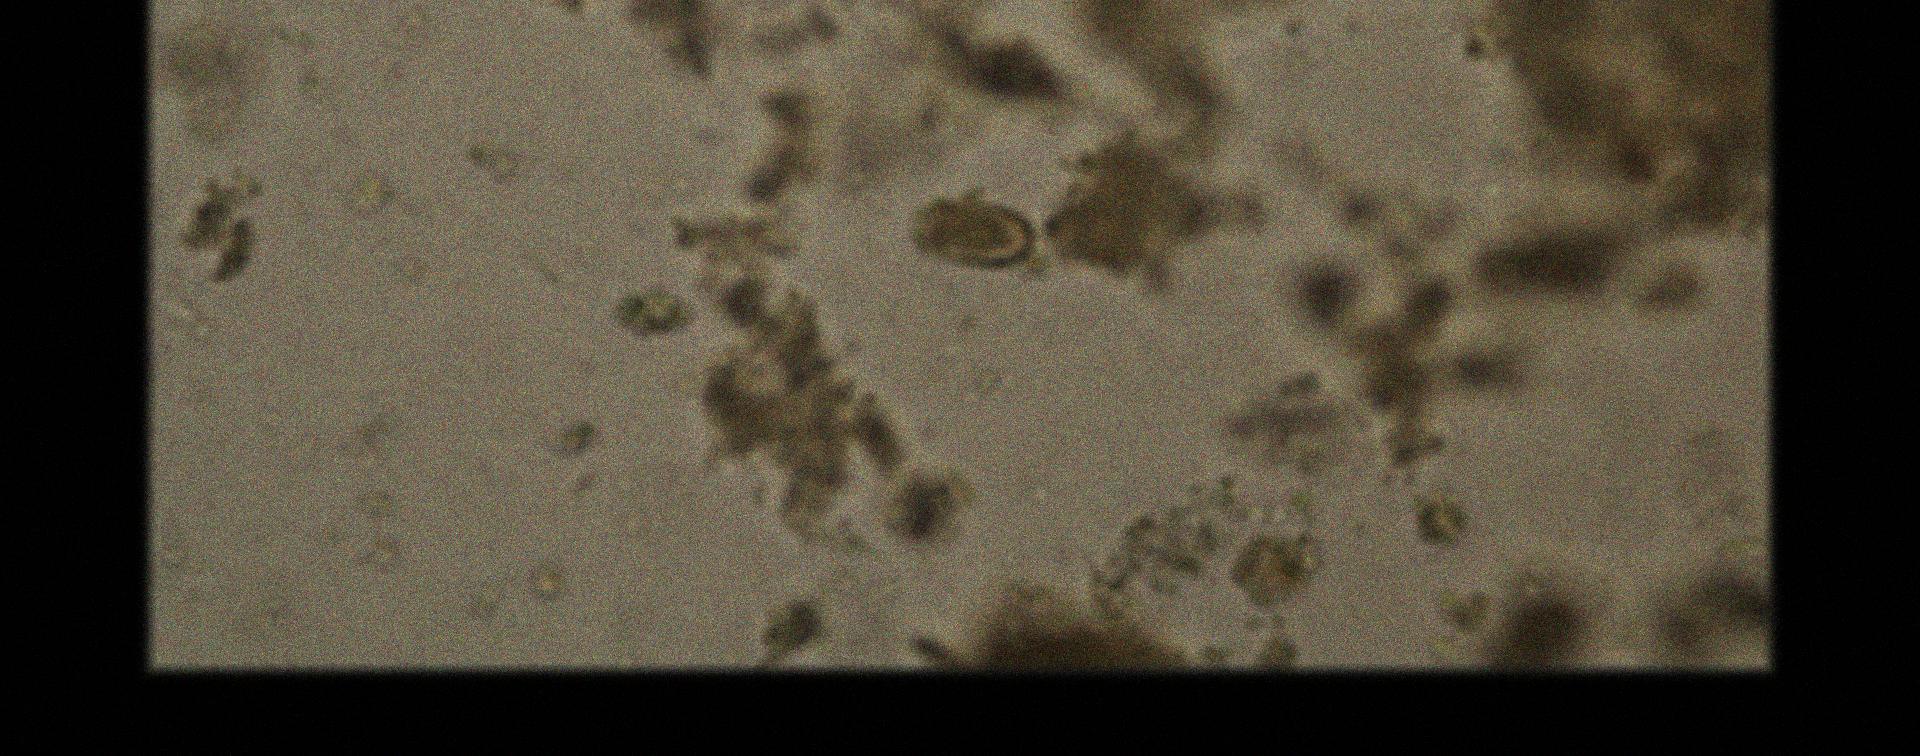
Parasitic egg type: Capillaria philippinensis